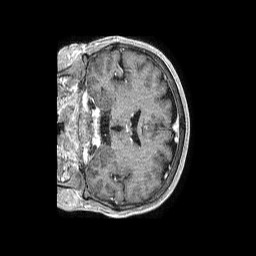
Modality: T1w
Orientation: coronal
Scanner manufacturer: philips
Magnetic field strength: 1.5 T
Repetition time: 0.007752 s
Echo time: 0.003639 s